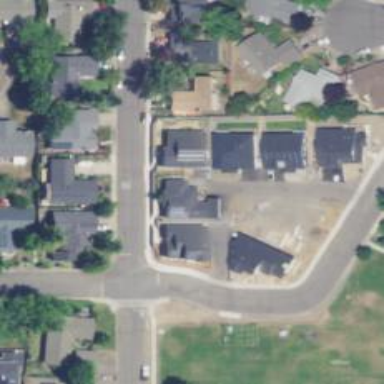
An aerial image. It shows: Residential area consisting of single-family homes.